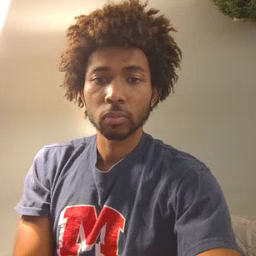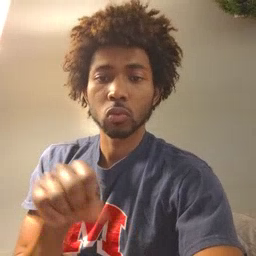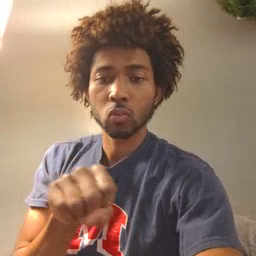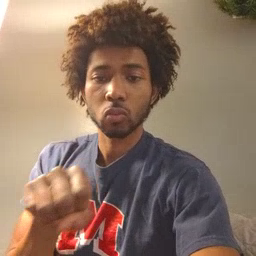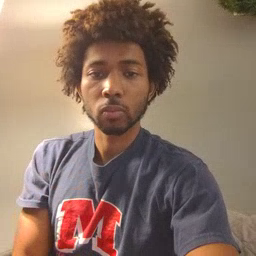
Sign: shoe